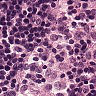
Metastatic tissue present: no